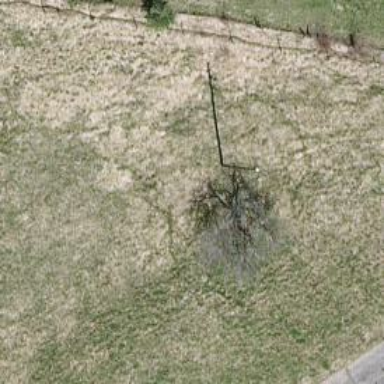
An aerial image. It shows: Minor power line.